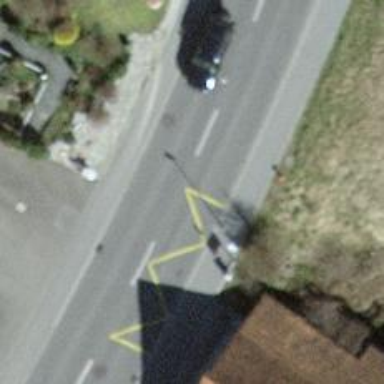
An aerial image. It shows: Public transport stop position.